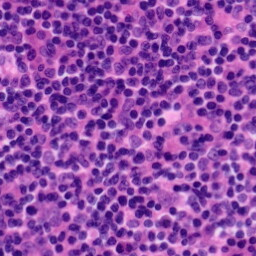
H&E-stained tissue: Tonsil